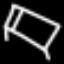
Label: bed